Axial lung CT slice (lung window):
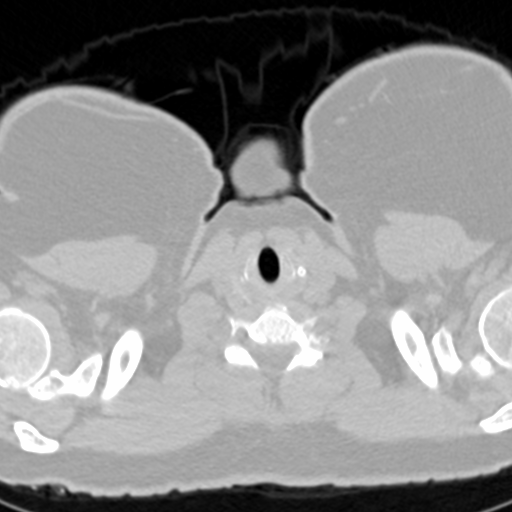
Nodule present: no